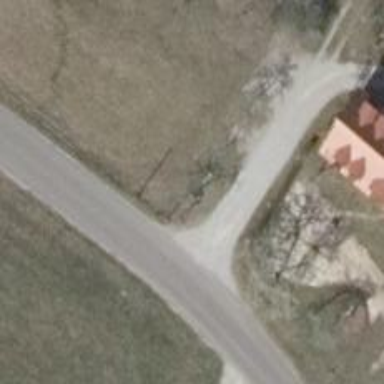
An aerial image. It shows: Compacted driveway used as service road.